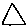
Label: triangle